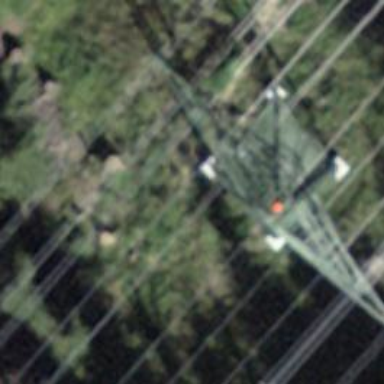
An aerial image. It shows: Lattice structure tower.